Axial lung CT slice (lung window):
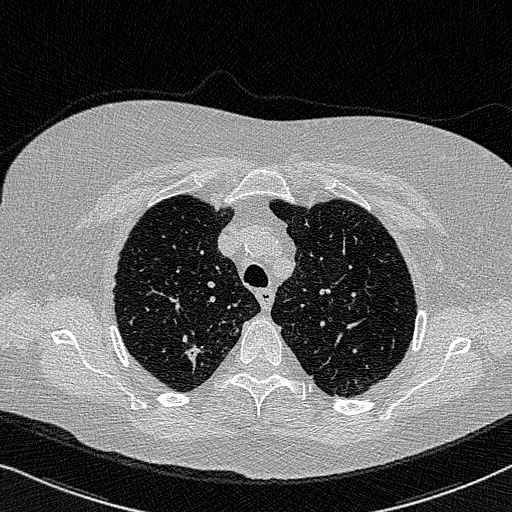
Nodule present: yes
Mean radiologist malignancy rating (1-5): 4.25